Question: I am trying to get the path of the file which the user selects using the default file viewer.
I have a button inside a fragment and want to set its onClickListener to get the path of that file.
'''
View rootView = inflater.inflate(R.layout.openfile,container,false);
Button choseFile = (Button) rootView.findViewById(R.id.btn_chose_file);
final EditText et1 = (EditText)rootView.findViewById(R.id.opened_file);
choseFile.setOnClickListener(new View.OnClickListener()
{
@Override
public void onClick(View v)
{
Intent intent = new Intent(Intent.ACTION_GET_CONTENT);
intent.setType("file/*");
getActivity().startActivityForResult(intent,PICKFILE_RESULT_CODE) ;
}
protected void onActivityResult(int requestCode, int resultCode, Intent data)
{
// TODO Auto-generated method stub
switch (requestCode)
{
case PICKFILE_RESULT_CODE:
if (resultCode == Activity.RESULT_OK) {
String FilePath = data.getData().getPath();
et1.setText(FilePath);
Log.e("activity", "onActivityResult: ");
}
break;
}
}
});
return rootView;
}
'''
but onActivityResult never gets called and log remains empty. Also, I am unable to select a file.

onClick on ids.txt does nothing.
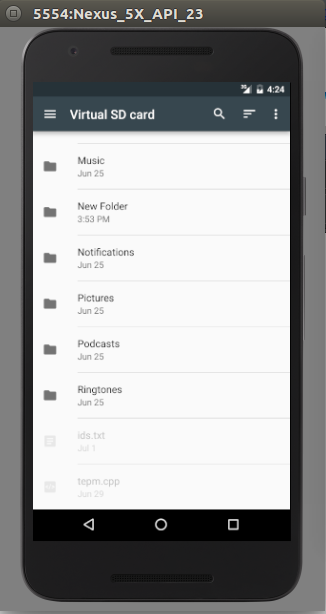
Answer: > I am trying to get path of file which user selects using default file viewer.
Android does not have a "default file viewer". You are using 'ACTION_GET_CONTENT' with an invalid MIME type (as there is no official MIME type beginning with 'file/'). I would expect your code to fail on most devices.
> but onActivityResult never gets called and log remains empty ,also I am unable to select a file
First, only once you tap a file would that activity trigger 'onActivityResult()' with a 'RESULT_OK' response.
Second, if you want the 'onActivityResult()' to be called, then call 'startActivityForResult()' . You are calling 'startActivityForResult()' on the activity, so the activity' 'onActivityResult()' is being called.
> onClick on ids.txt does nothing.
Try a valid MIME wildcard MIME type (e.g., 'text/*', '*/*') and see if you have better results.
Also, get rid of 'String FilePath = data.getData().getPath();' and <URL>.